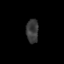
Tissue: prostate
Cell type: T cells
Senescence score: 0.1788
Nuclear area (px): 286
Mean DAPI intensity: 56.521